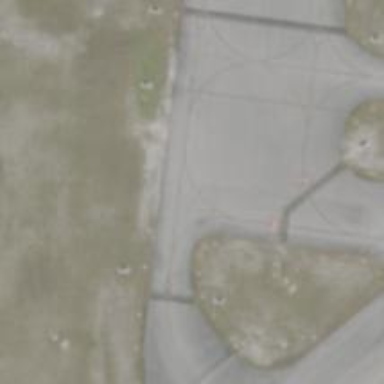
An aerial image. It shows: Image of taxiway at airport.